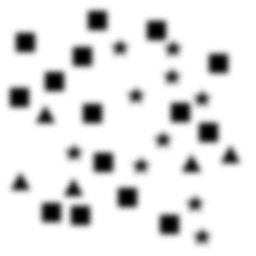
Squares: 15
Triangles: 5
Stars: 10
Total shapes: 30